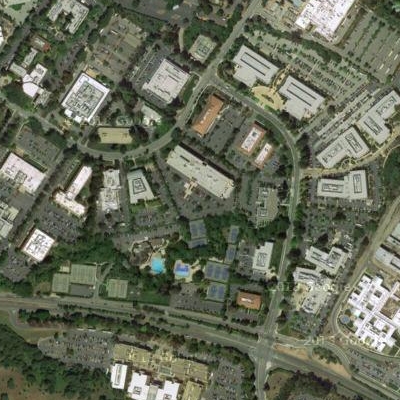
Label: Industry